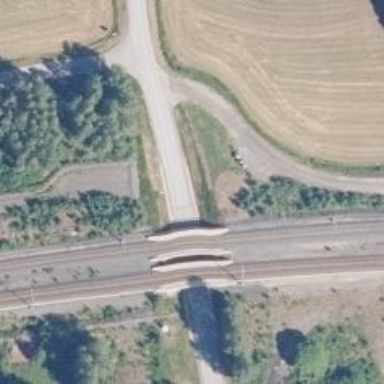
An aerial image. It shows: Bridge with electrified continuous railway track and contact line.